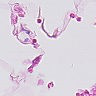
Metastatic tissue present: no